Interaction volume radius: 10 \u00c5
Interaction volume height: 20 \u00c5
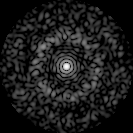
Disorder parameter: 0.8235